Chest X-ray:
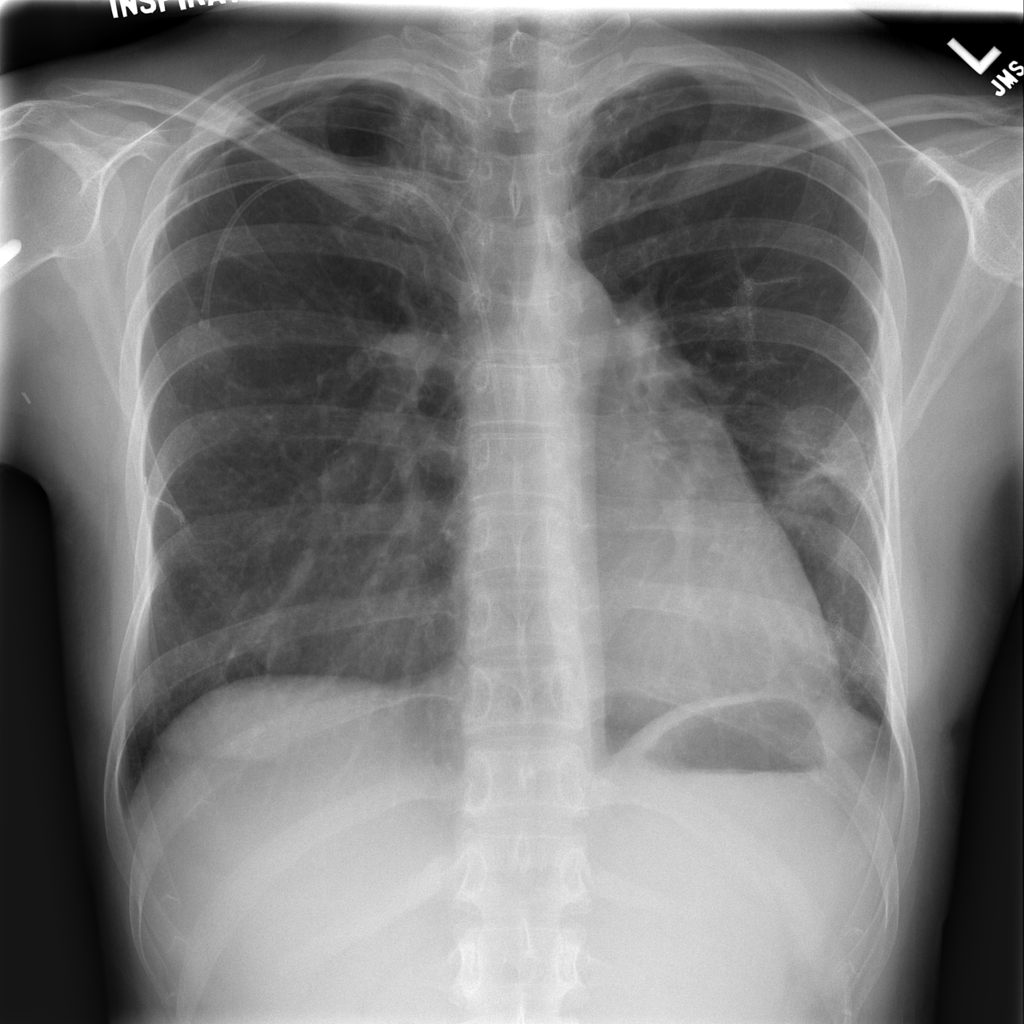
Findings: Mass, Pneumothorax, Fibrosis, Pleural Thickening
No abnormal finding: no